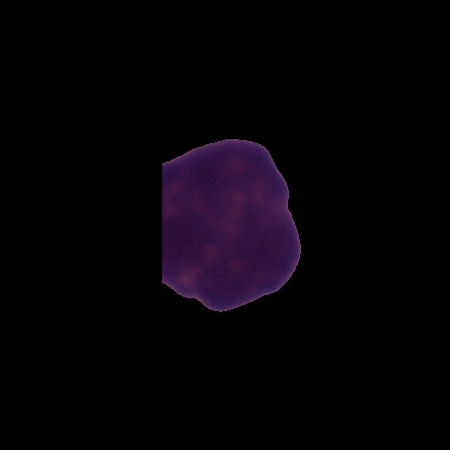
Label: healthy